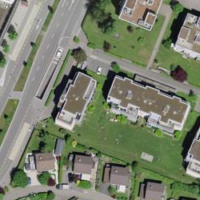
EUNIS habitat code: 55
Species observed at this site:
Calliteara pudibunda
Vespula rufa